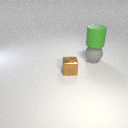
large gray rubber sphere below large green rubber cylinder